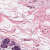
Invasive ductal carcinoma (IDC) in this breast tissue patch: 0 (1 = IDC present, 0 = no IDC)